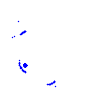
Particle: pion